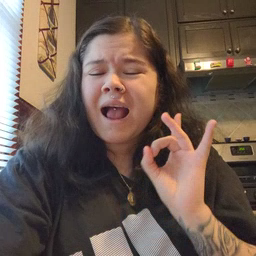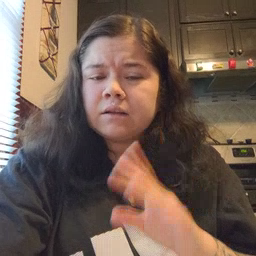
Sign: hate